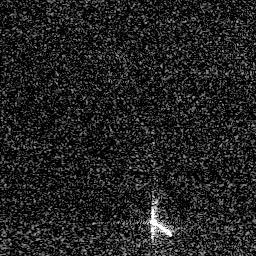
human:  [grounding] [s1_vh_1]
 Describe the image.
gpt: In the satellite image, there is  <ref>1 medium ship </ref> <box>[[55, 82, 71, 94, 0]]</box> located at bottom.